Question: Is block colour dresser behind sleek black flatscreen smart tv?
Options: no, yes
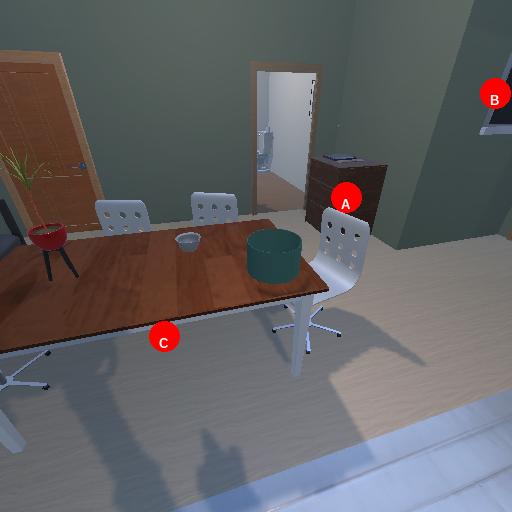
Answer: no